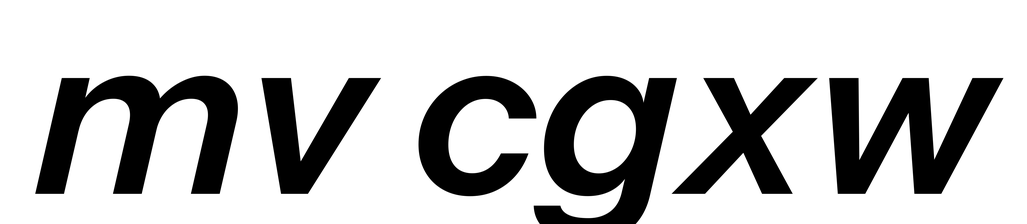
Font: InstrumentSans-Italic_SemiBold_Italic